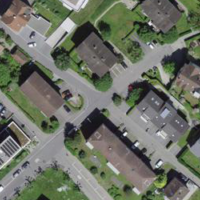
EUNIS habitat code: 54
Species observed at this site:
Cyanistes caeruleus